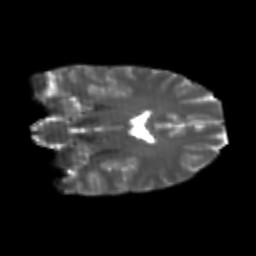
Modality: T2w
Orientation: coronal
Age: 21
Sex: female
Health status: healthy
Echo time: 0.074 s